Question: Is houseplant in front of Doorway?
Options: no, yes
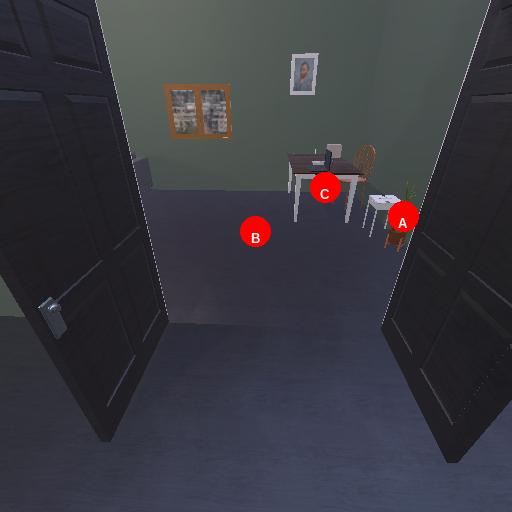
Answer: no